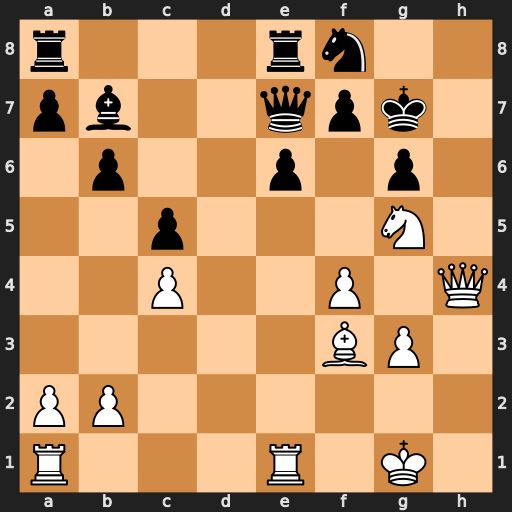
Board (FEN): r3rn2/pb2qpk1/1p2p1p1/2p3N1/2P2P1Q/5BP1/PP6/R3R1K1
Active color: w
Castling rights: -
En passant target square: -
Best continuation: Bxb7 Qxb7 Kf2 f6 Rh1